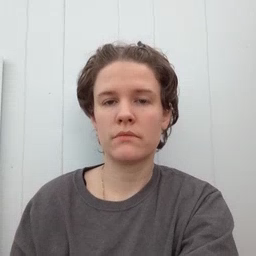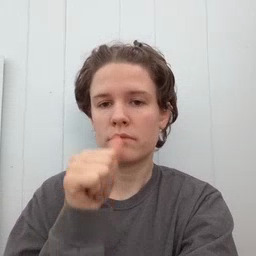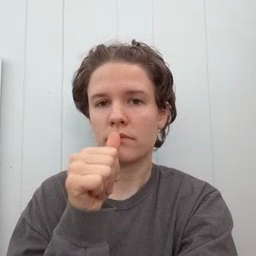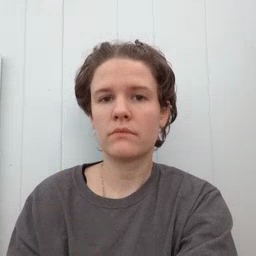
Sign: nuts